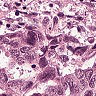
Metastatic tissue present: yes